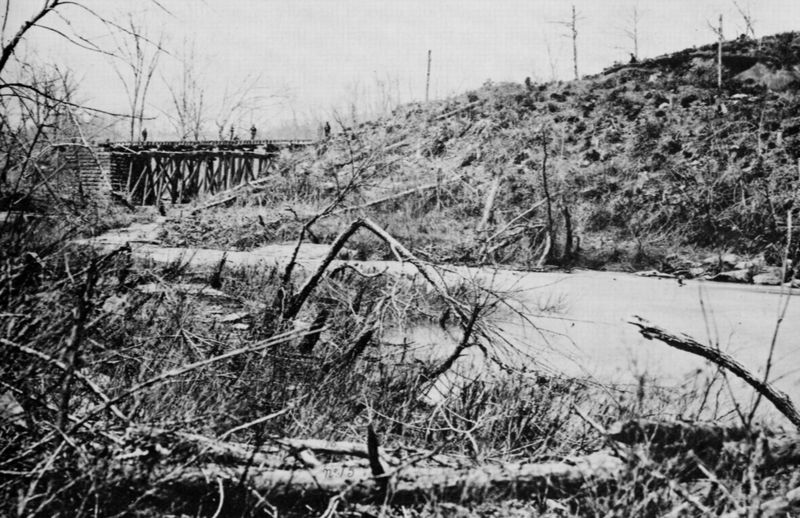
Titel: Reparatur der Brücke
Künstler: Mathew B. Brady
Schlagwörter: himmel, weiß, baumstämme, bäume, fluss, landschaft, menschen, äste, holz, strasse, weg, leute, bild, ast, horizont, kalt, brücke, personen, pflanzen, düster, hang, kahl, winter, arbeiter, figuren, steg, zerstörung, men, people, soldier, soldiers, stair, stairs, white, black, dark, figures, gray, grey, picture, fotografie, schwarzweiss, sschwarz, unterholz, wood, clouds, man, sky, tree, field, hill, landscape, mountain, nature, water, street, trees, death, gestrüpp, forest, grass, peaceful, pine, river, stream, bushes, path, plants, road, black and white, frame, hillside, ruins, monochrome, roots, knick, photo, dead, storm, wind, bridge, rural, walk, holzbrücke, hello, bald, nüchtern, war, trist, bush, gras, timber, fire, branches, brush, figure, forrest, vegetation, dry, shrubs, cold, bank, humans, land, train, mist, barren, branch, dead tree, scrub, still, kahlschlag, standing, scary, foto, angle, photograph, photography, creepy, stereo, weeds, broken, earth, fear, woods, countryside, riverside, lonely, sticks, burn, lost, logs, b/w, trunks, pathway, log, destruction, burned, riverbank, shrubbery, ash, wasteland, remains, prsonen, 19th, 1850, bark, tres, railroad, support, 1855, 1900, 1800, 20th century, woody, burnt, desolate, neutral, bw, 19, albumen, black and hite, 1890, devastation, vietnam, solider, twigs, ehite, track, damage, thicket, decay, debris, eerie, sparse, railroad bridge, dead trees, trestle, kij, hjklönjklhöjkl, bnmb,nmb, lool, inte, inter, computer, brigge, catastrophy, feart, nuclear fallout, aftermath, eery, fallen trees, millrace